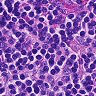
Metastatic tissue present: no